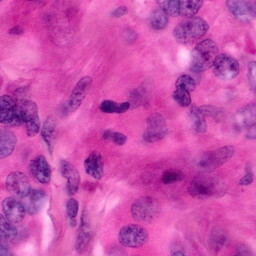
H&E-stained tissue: Pancreatic